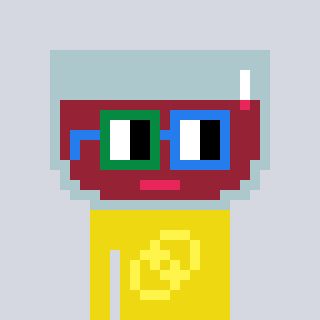
a pixel art character with square green and blue glasses, a wine-shaped head and a yellow-colored body on a cool background